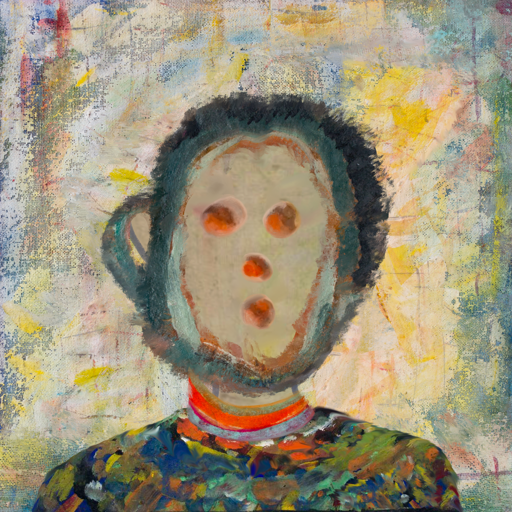
Background: Irani, Head And Neck Front: Hill_Girl, Face Front: Rupkatha, Bust: An_Impression, Hair Front: Boggyland, Head Accessory: Blank, Second Necklace: Blank, Necklace: Sisters, Baby: Blank